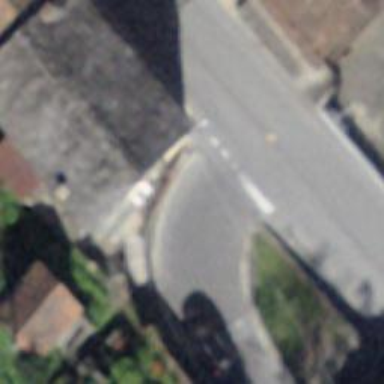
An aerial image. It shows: Road with "give way" sign.